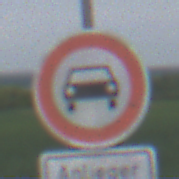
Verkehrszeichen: VerbotKraftwagen
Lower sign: PersonengruppenFrei1
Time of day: Midday
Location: Outdoor (RoadRail)
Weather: PartlyCloudy
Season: NotSpecified
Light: Natural